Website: bh-photo
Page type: customer-info-address
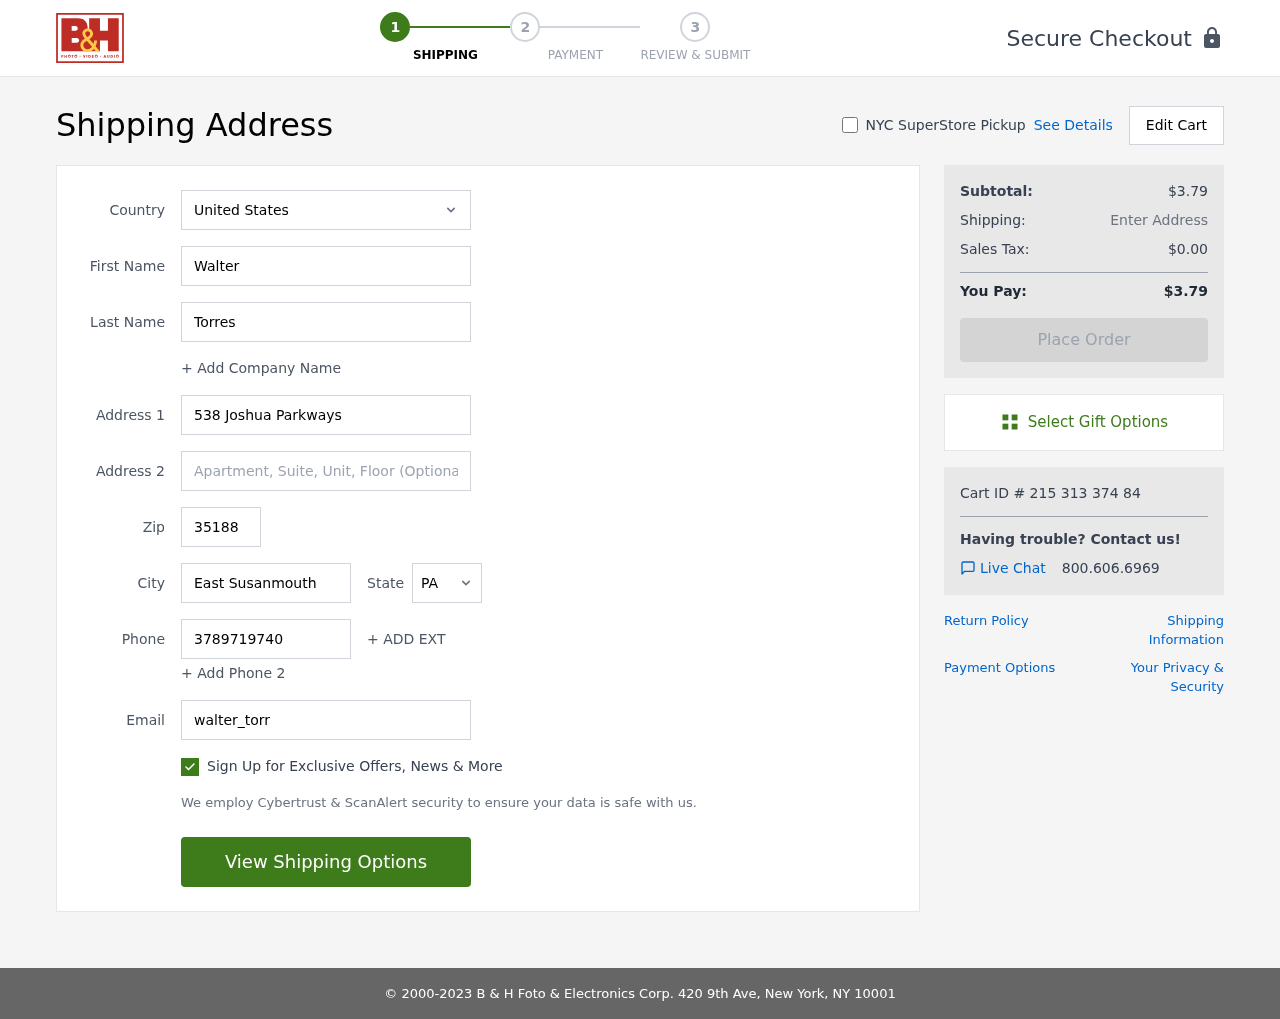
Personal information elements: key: PII_CITY
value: East Susanmouth
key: PII_COUNTRY
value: United States
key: PII_EMAIL
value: walter_torres@yahoo.com
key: PII_FIRSTNAME
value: Walter
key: PII_LASTNAME
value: Torres
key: PII_PHONE
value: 3789719740
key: PII_POSTCODE
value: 35188
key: PII_STATE_ABBR
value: PA
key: PII_STREET
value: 538 Joshua Parkways
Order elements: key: ORDER_SUBTOTAL
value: $3.79
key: ORDER_TAX
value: $0.00
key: ORDER_TOTAL
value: $3.79
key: ORDER_ID
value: Cart ID # 215 313 374 84